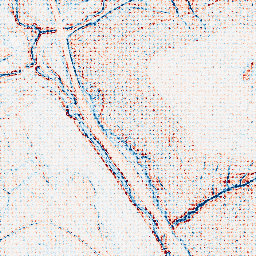
Category: edge_preserving
Decomposition family: anisotropic_diffusion
Decomposition parameters: iterations: 5
kappa: 50
gamma: 0.05
Upsampling method: sinc_blackman
Upsampling parameters: scale: 8
kernel_size: 8
Upsampling scale: 8